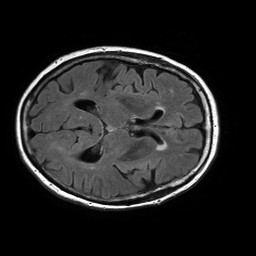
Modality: FLAIR
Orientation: axial
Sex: female
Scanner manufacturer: philips
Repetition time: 11 s
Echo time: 0.125 s